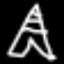
Label: The Eiffel Tower